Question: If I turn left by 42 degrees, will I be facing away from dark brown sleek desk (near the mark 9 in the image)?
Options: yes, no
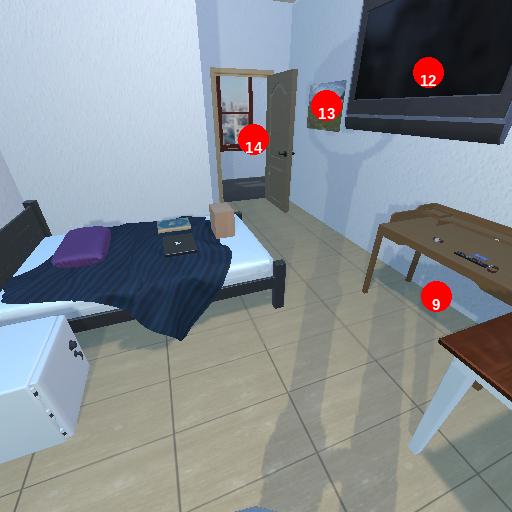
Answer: yes